Question: I draw a View that is not attached to any parent.
It's a decoration for a RecyclerView. The view sticks to the bottom and disappears when its counter part comes up in the list.
All this works fine but:
> When i leave the activity the View doesn't fade with the rest of the
views in the activity's transition. It stays until the end of the animation and then disappears
immediately. ( see large green view in the demo )
---
I've create a minimal Android Studio Project to replicate the issue:
<URL>
()
---
Here is a demo:

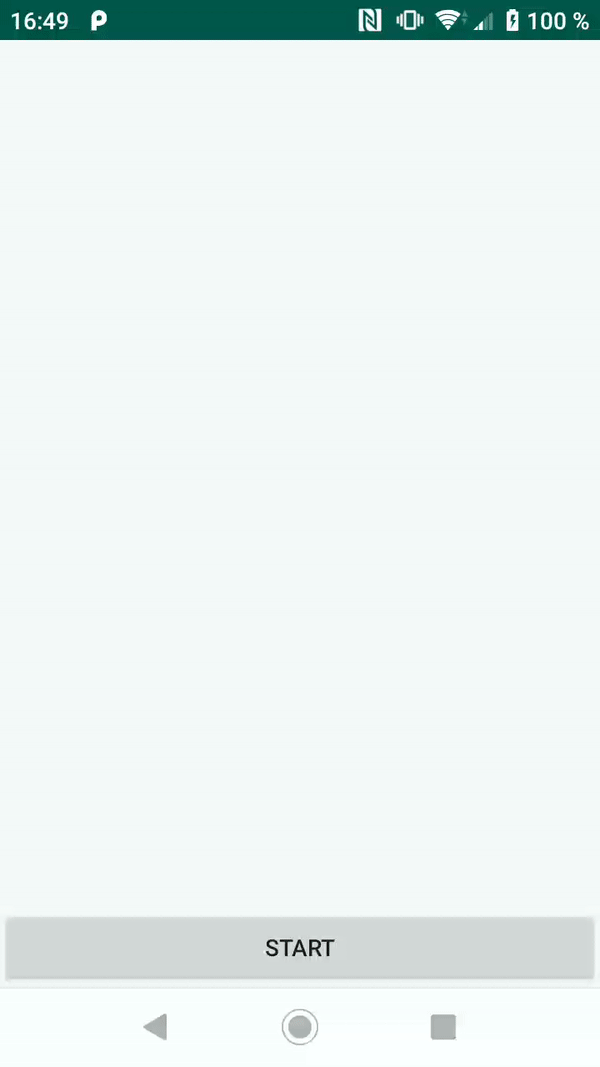
Answer: Add 'transitionName' to xml layout for the RecyclerView.
The transition animation you see is because of 'ActivityOptions.makeSceneTransitionAnimation(this@ItemListActivity)' and if you add 'transitionName' to the view, it works fine.
<URL>